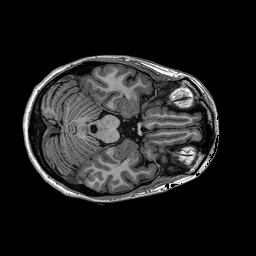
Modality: T1w
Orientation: coronal
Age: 42
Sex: female